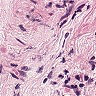
Metastatic tissue present: yes